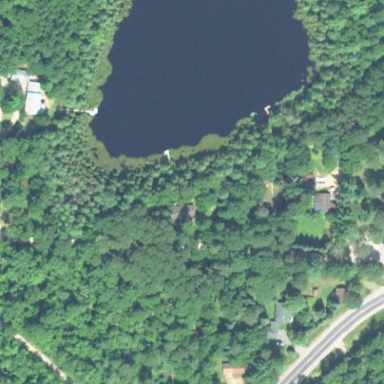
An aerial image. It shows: Serene lake surrounded by nature.